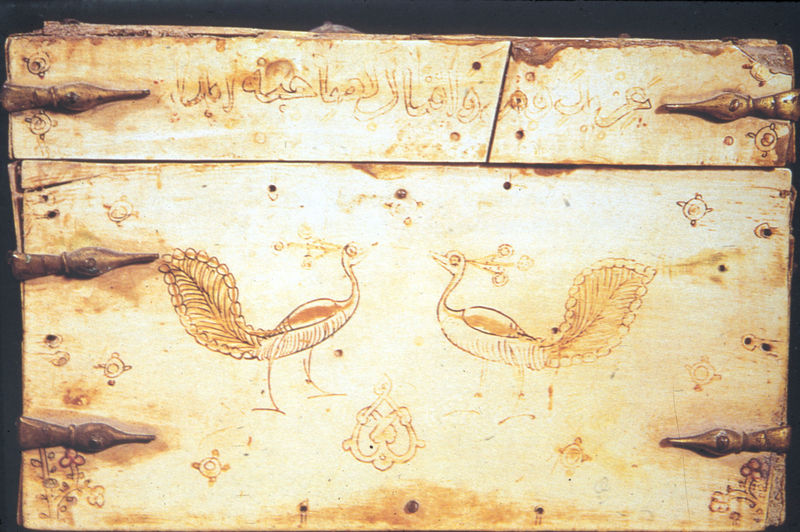
Titel: Kästchen, bemalt (Seitenwand) aus Sizilien
Standort: Novara di Sicilia
Institution: Chiesa di Santa Maria dell'Assunta
Schlagwörter: feder, flügel, kopf, vogel, weiß, gelb, ocker, ausschnitt, blume, blumen, braun, hell, holz, kreide, köpfe, schwarz, skizze, symbol, tür, zeichen, zeichnung, blüte, blüten, rot, tier, tiere, beige, haube, muster, ornament, alt, augen, blass, federn, gefieder, vögel, gold, paar, spitzen, pflanze, pflanzen, kreis, keramik, beine, schwanz, bein, holzschnitt, schrift, papier, schnabel, zwei, monochrom, vergilbt, linien, schriftzug, figuren, rad, tafel, detail, symmetrie, inschrift, glanz, dekor, floral, lesen, ornamente, verzierung, glänzend, metall, strauss, bronze, nagel, nägel, schriftzeichen, nieten, foto, fotografie, punkte, eisen, halterung, tusche, truhe, deckel, messing, buch, orient, orientalisch, kohle, symmetrisch, kupfer, illustration, text, buchstabe, buchstaben, bleistift, kiste, schachtel, pfau, schnäbel, flora, gravur, stift, tinte, buchdeckel, einband, heft, kasten, verziert, ornamental, pergament, scharniere, arabisch, türkisch, bucheinband, buchrücken, leib, fasan, federkleid, farbfoto, scharnier, antik, fabel, fauna, schwänze, zier, beschlag, siegel, verschluß, schatulle, verzeirung, indien, miniatur, objekt, schrein, kästchen, islam, persien, verzierungen, handschrift, beschläge, schließe, schaniere, wort, elfenbein, koffer, ägypten, federzeichnung, zeichnungen, zeichung, arabeske, schnitte, beschriftet, teile, kalligraphie, mittig, schridt, papyrus, kairo, buchillustration, beschädigt, buchmalerei, islamisch, morgenland, ritzung, persisch, pfaue, eingraviert, geritzt, pfauen, koran, schriftzeichne, klammer, klammern, verstärkungen, kistchen, manuskript, überschrfit, arabische schrift, drolerien, verschlüsse, vögek, dekot, efenbeintruhe, einabd, encausting, folio, holzeinband, holzkiste, metalbeschläge, metallbschläge, metallklammern, naägel, symole, vor christus, wor, spangen, metallbeschläge, 1400, schaniere+, arabische malerei, zwei pfauen, arabische schriftzüge, melerei, elefantenzahn, blabla, acaib ul mahlukat, buchdecke, organment, kasten mit deckel, 0fpauen, keine personen zeigen, pfaue3n, arabischpersisch